Field crop: maize
Growth stage: 2
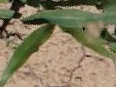
Species: maize